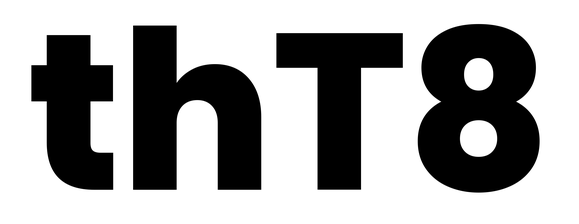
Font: Poppins-ExtraBold